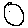
Label: smiley face